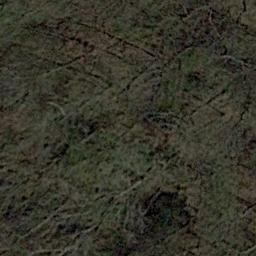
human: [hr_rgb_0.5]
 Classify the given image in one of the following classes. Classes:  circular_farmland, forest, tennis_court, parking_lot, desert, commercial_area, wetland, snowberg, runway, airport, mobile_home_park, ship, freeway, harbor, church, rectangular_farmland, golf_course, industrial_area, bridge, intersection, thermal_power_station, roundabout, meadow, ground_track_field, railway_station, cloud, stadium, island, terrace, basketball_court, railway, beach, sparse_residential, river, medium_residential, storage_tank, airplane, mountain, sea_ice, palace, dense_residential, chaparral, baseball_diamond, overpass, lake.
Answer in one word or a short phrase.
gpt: forest